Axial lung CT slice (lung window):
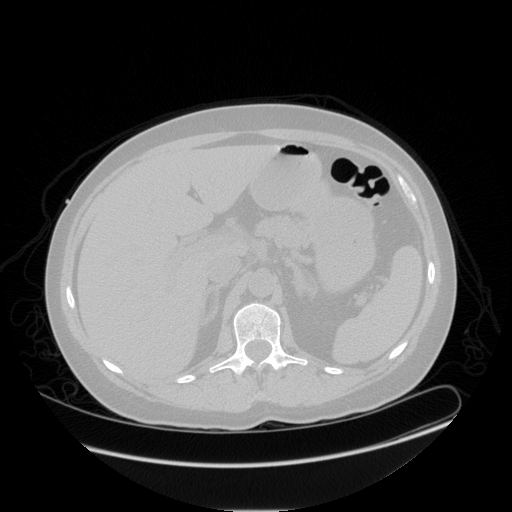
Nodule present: no